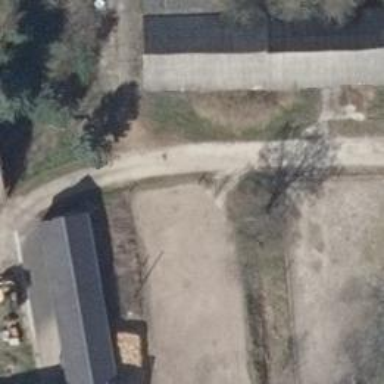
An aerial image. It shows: Service road with gravel surface.